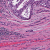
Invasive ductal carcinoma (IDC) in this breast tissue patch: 0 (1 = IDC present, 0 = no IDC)